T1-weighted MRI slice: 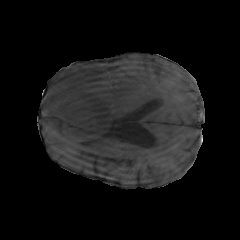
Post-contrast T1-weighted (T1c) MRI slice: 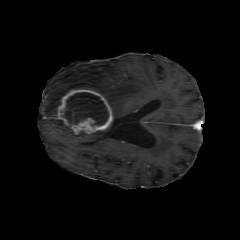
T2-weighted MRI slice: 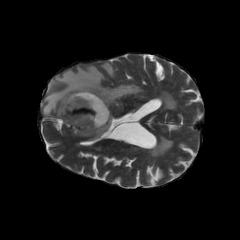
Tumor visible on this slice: yes